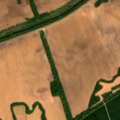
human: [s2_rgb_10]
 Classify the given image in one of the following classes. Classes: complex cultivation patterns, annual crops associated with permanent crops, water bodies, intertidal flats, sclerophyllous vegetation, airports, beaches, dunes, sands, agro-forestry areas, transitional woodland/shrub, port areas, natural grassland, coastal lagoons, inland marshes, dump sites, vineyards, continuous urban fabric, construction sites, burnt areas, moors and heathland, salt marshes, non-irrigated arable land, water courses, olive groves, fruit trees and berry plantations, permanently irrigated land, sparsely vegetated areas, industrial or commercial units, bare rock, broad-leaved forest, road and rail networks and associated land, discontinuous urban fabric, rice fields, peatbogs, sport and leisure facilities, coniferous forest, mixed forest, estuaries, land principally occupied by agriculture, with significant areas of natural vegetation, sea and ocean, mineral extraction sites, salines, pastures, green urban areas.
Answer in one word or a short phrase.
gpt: non-irrigated arable land, land principally occupied by agriculture, with significant areas of natural vegetation